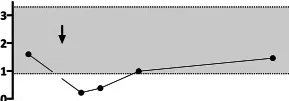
Transient, benign neutropenia in temporal relation to TBE vaccination. Lymphocyte.
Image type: pathology (immunostaining)